Question: I have a JPEG image that I want to slice into HTML, I am little confused about positioning things into divs. Can anyone suggest me how can I do this I am sending the jpeg along with the question.

Regards
Umair
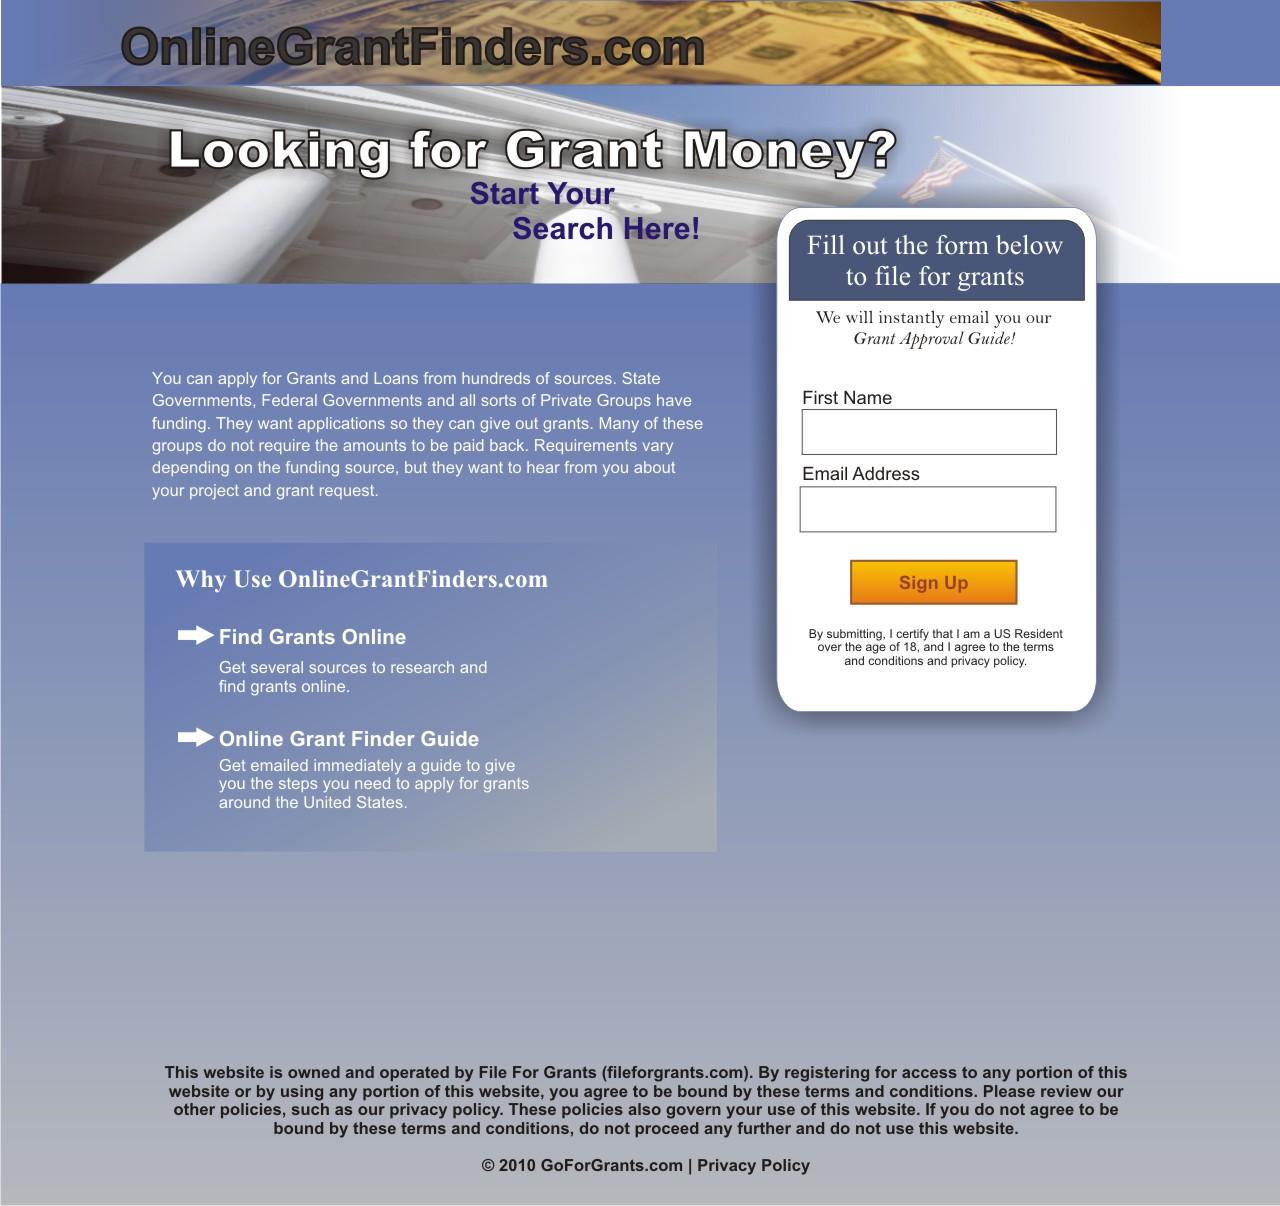
Answer: I would look at what pieces seem to contain themselves. For instance, the fill out the form box would be a div, the legal info at the bottom would be a div, the why use online box would be a div, the 2 header pieces would also be a div. You could wrap the entire thing in a div and use a css sprite image (<URL> for the background gradient.'enter code here'
'''
<div id=pageWrapper>
<div id=header1>OnlineGrantFinders.com</div>
<div id=header2>Looking for grant money?</div>
<div id=mainContent>
<div class='infoText'>You can apply for grants ....</div>
<div class='infoText' id='whyUseUs'>Why Use Online Grant Finders.com....</div>
<div id=fileForm>Fill Out the form below....</div>
</div>
<div id='footer'>This website is owned...</div>
</div>
'''
The css shouldn't be too difficult from here. If you don't know about floating elements I would look into that and learn how to clear them as well. The fileForm element would be best as an absolutely positioned element I would suspect.